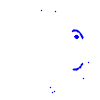
Particle: proton